Question: Using the Orchard tutorials from <URL>
I am attempting to build an orchard module from cmd prompt:
1)Navigate cmd to root folder,
2)cd Orchard.exe, cd bin,
3)Orchard.exe,
4)codegen module BYUtv.CalendarWidget /IncludeInSolurion:true
Which should create the module in my project however cmd displays the error:

Anyone have any idea why?
Thanks
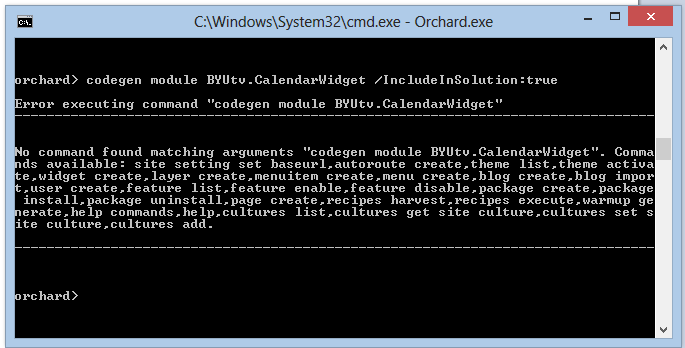
Answer: opps...Problem was I hadn't 'code generation' enabled from the modules in the dash board.